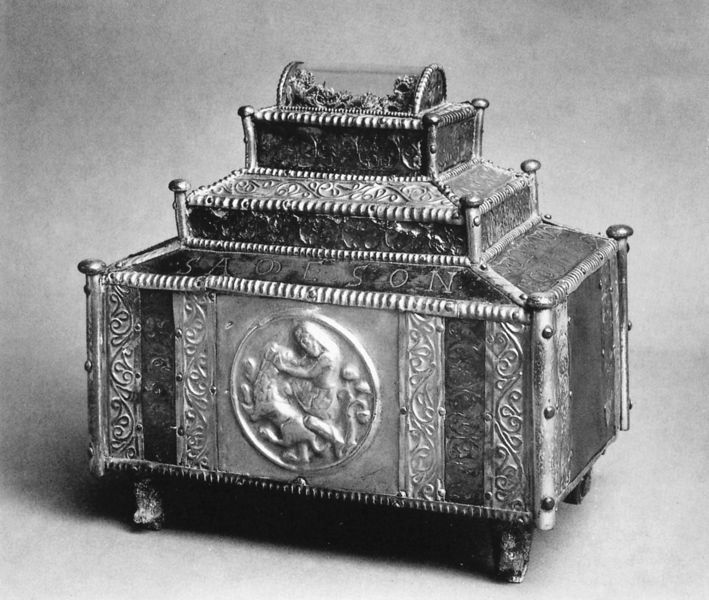
Titel: Reliquienkästchen
Institution: Köln, Museum Schnütgen
Schlagwörter: baum, mann, glas, tier, ornament, bart, mensch, silber, bild, figur, gold, kreis, rund, ranken, beine, relief, füße, schrift, inschrift, ornamente, metall, stufen, knöpfe, foto, truhe, medaillon, motiv, schwarzweiss, kiste, gravur, verziert, kristall, mittelalter, romanik, löwe, medaille, beschlag, schatulle, goldschmiedekunst, gehämmert, pagode, schrein, kästchen, beschläge, schatz, wertvoll, romanisch, geschmückt, schmiede, beschlagen, reliquiar, kistchen, schatuelle, bundeslade, samson, son, etappen, wertvolls, smson, saoeson